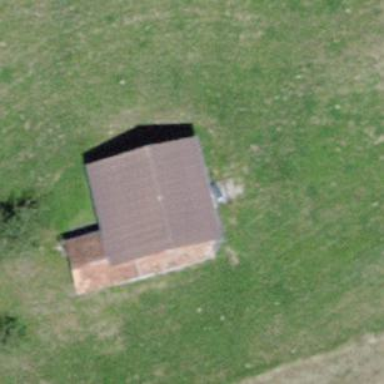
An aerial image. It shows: Barn.